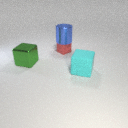
large green metal cube behind large cyan rubber cube